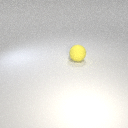
large yellow rubber sphere